Question: I have a 'ListView' in which there several rows containing two buttons and a 'ProgressBar (Visibility:GONE)' each.
My purpose is to display the 'ProgressBar' upon click on the buttons and after completing a certain set of background operations remove that row entirely.
The problem here is that after removing the item from the 'ArrayList' which the 'ListView' is created upon and calling 'notifyDataSetChanged' the row is removed successfully but the 'ProgressBar' remains visible.
Shouldn't it be removed along with it's parent view?
Checkout the following record to see the problem in action.

Here is the source of my entire fragment:
'''
public class FriendRequestFragment extends Fragment implements SwipeRefreshLayout.OnRefreshListener {
private static final String TAG = "FriendRequestFragment";
ArrayList<FriendRequest> friendRequests;
@InjectView(R.id.friendRequestList)
ListView mListView;
@InjectView(R.id.noRequestsText)
TextView noRequestsText;
@InjectView(R.id.swipe)
SwipeRefreshLayout swipeRefreshLayout;
// NotificationHandler nh;
/**
* The Adapter which will be used to populate the ListView/GridView with
* Views.
*/
private FriendRequestAdapter mAdapter;
private Context c;
private boolean isProcessing = false;
/**
* Mandatory empty constructor for the fragment manager to instantiate the
* fragment (e.g. upon screen orientation changes).
*/
public FriendRequestFragment() {
}
@Override
public void onCreate(Bundle savedInstanceState) {
super.onCreate(savedInstanceState);
Util.trackFragment(this);
}
@Override
public View onCreateView(LayoutInflater inflater, ViewGroup container,
Bundle savedInstanceState) {
View view = inflater.inflate(R.layout.fragment_friendrequest_list, container, false);
ButterKnife.inject(this, view);
c = getActivity();
friendRequests = new ArrayList<>();
swipeRefreshLayout.setOnRefreshListener(this);
mAdapter = new FriendRequestAdapter(getActivity(), friendRequests);
mListView.setAdapter(mAdapter);
mListView.setOnScrollListener(new AbsListView.OnScrollListener() {
@Override
public void onScrollStateChanged(AbsListView view, int scrollState) {
}
@Override
public void onScroll(AbsListView view, int firstVisibleItem, int visibleItemCount, int totalItemCount) {
int topRowVerticalPosition =
(view == null || view.getChildCount() == 0) ?
0 : view.getChildAt(0).getTop();
swipeRefreshLayout.setEnabled(firstVisibleItem == 0 && topRowVerticalPosition >= 0);
Log.d(TAG, "SwipeRefresh: " + String.valueOf(firstVisibleItem == 0 && topRowVerticalPosition >= 0));
}
});
loadRequests();
return view;
}
private void loadRequests() {
// nh = new NotificationHandler(getActivity());
swipeRefreshLayout.setRefreshing(true);
Log.d(TAG, "loading requests init");
HashMap<String, Integer> params = new HashMap<>();
params.put("profile_id", Util.getCurrentProfileID(c));
final String uniqueID = Util.getCurrentProfileID(c) + String.valueOf(System.currentTimeMillis() / 1000 / 1200);
new ApiRequest(Util.URL_GET_FRIEND_REQUESTS, params, new AjaxCallback<String>() {
@Override
public void callback(String url, String result, AjaxStatus status) {
super.callback(url, result, status);
ApiResponse apiResponse = new ApiResponse(url, result, uniqueID);
Log.d(TAG, "Friend Requests Response: " + result);
if (apiResponse.isSuccessful()) {
JSONArray jsonArray = apiResponse.getDataJSONArray();
try {
for (int i = 0; i < jsonArray.length(); i++) {
friendRequests.add(new FriendRequest(jsonArray.getJSONObject(i)));
}
mAdapter.notifyDataSetChanged();
} catch (JSONException e) {
e.printStackTrace();
}
mListView.setVisibility(View.VISIBLE);
} else if (apiResponse.getErrorMessage().equals("request_not_found")) {
noRequestsText.setVisibility(View.VISIBLE);
}
swipeRefreshLayout.setRefreshing(true);
}
}).setUniqueID(uniqueID).execute();
}
@Override
public void onRefresh() {
loadRequests();
}
private void acceptRequest(final int position, final View rootView) {
if (isProcessing) {
CustomToast.makeToast(getActivity(), CustomToast.TYPE_ALERT, getString(R.string.please_wait), CustomToast.LENGTH_SHORT);
return;
}
rootView.findViewById(R.id.loading).setVisibility(View.VISIBLE);
rootView.findViewById(R.id.acceptBtn).setVisibility(View.GONE);
rootView.findViewById(R.id.denyBtn).setVisibility(View.GONE);
isProcessing = true;
Log.d("FriendRequest", "accepting:" + position);
FriendRequest request = friendRequests.get(position);
HashMap<String, Integer> params = new HashMap<>();
params.put("request_id", request.getRequestID());
params.put("profile_id", ProfilesSingleton.getInstance().getCurrentProfile().getProfileID());
new ApiRequest(Util.URL_ACCEPT_REQUEST, params, new AjaxCallback<String>() {
@Override
public void callback(String url, String object, AjaxStatus status) {
super.callback(url, object, status);
ApiResponse apiResponse = new ApiResponse(object);
if (apiResponse.isSuccessful()) {
friendRequests.remove(position);
CustomToast.makeToast(getActivity(), CustomToast.TYPE_DEFAULT,
getString(R.string.you_are_now_friends_with) + " " + friendRequests.get(position).getFullName(),
CustomToast.LENGTH_SHORT);
mAdapter.notifyDataSetChanged();
}else {
rootView.findViewById(R.id.loading).setVisibility(View.GONE);
rootView.findViewById(R.id.acceptBtn).setVisibility(View.VISIBLE);
rootView.findViewById(R.id.denyBtn).setVisibility(View.VISIBLE);
}
isProcessing = false;
}
}).execute();
}
private void denyRequest(final int position, final View rootView) {
if (isProcessing) {
CustomToast.makeToast(getActivity(), CustomToast.TYPE_ALERT, getString(R.string.please_wait), CustomToast.LENGTH_SHORT);
return;
}
rootView.findViewById(R.id.loading).setVisibility(View.VISIBLE);
rootView.findViewById(R.id.acceptBtn).setVisibility(View.GONE);
rootView.findViewById(R.id.denyBtn).setVisibility(View.GONE);
Log.d("FriendRequest", "denying:" + position);
FriendRequest request = friendRequests.get(position);
HashMap<String, Integer> params = new HashMap<>();
params.put("request_id", request.getRequestID());
params.put("profile_id", ProfilesSingleton.getInstance().getCurrentProfile().getProfileID());
new ApiRequest(Util.URL_DENY_REQUEST, params, new AjaxCallback<String>() {
@Override
public void callback(String url, String object, AjaxStatus status) {
super.callback(url, object, status);
ApiResponse apiResponse = new ApiResponse(object);
if (apiResponse.isSuccessful()) {
friendRequests.remove(position);
mAdapter.notifyDataSetChanged();
}else {
rootView.findViewById(R.id.loading).setVisibility(View.GONE);
rootView.findViewById(R.id.acceptBtn).setVisibility(View.VISIBLE);
rootView.findViewById(R.id.denyBtn).setVisibility(View.VISIBLE);
}
}
}).execute();
}
public class FriendRequestAdapter extends ArrayAdapter<FriendRequest> {
public FriendRequestAdapter(Context context, ArrayList<FriendRequest> objects) {
super(context, 0, objects);
}
@Override
public View getView(final int position, View convertView, ViewGroup parent) {
View rootView = convertView;
final ViewHolder holder;
final FriendRequest friendRequest = getItem(position);
if (rootView == null) {
LayoutInflater inflater = (LayoutInflater) getContext().getSystemService(Context.LAYOUT_INFLATER_SERVICE);
rootView = inflater.inflate(R.layout.friend_request_item, parent, false);
holder = new ViewHolder();
holder.profilePhoto = (RoundedImageView) rootView.findViewById(R.id.profilePhoto);
holder.fullName = (TextView) rootView.findViewById(R.id.fullName);
holder.acceptBtn = (ImageView) rootView.findViewById(R.id.acceptBtn);
holder.denyBtn = (ImageView) rootView.findViewById(R.id.denyBtn);
holder.loading = (ProgressBar) rootView.findViewById(R.id.loading);
rootView.setTag(holder);
} else {
holder = (ViewHolder) rootView.getTag();
}
holder.fullName.setText(friendRequest.getFullName());
if (friendRequest.getFullPhotoPath().equals("")) {
ImageUtil.replaceWithInitialsView(getContext(), holder.profilePhoto, friendRequest.getInitials());
} else {
Util.aQuery.id(holder.profilePhoto).image(friendRequest.getFullPhotoPath(), false, true, 50, R.drawable.avatar_profile, null, AQuery.FADE_IN);
}
final View finalRootView = rootView;
holder.acceptBtn.setOnClickListener(new View.OnClickListener() {
@Override
public void onClick(View view) {
acceptRequest(position, finalRootView);
}
});
holder.denyBtn.setOnClickListener(new View.OnClickListener() {
@Override
public void onClick(View view) {
denyRequest(position, finalRootView);
}
});
return rootView;
}
public class ViewHolder {
RoundedImageView profilePhoto;
TextView fullName;
ImageView acceptBtn, denyBtn;
ProgressBar loading;
}
}
}
'''
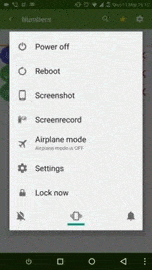
Answer: Add a field in your 'FriendRequest' class that saves the current state of the progress bar. based on it set the visibility of the progress bar.
The same view row has been sent to another row. in your getView method you must always set the progress bar visibility based on its status.
Code Sample:
'''
final View finalRootView = rootView;
if (friendRequest.acceptingRequestInProgress())
holder.loading.setVisibility(View.Visibile);
else
holder.loading.setVisibility(View.Gone);
holder.acceptBtn.setOnClickListener(new View.OnClickListener() {
@Override
public void onClick(View view) {
friendRequest.setAcceptingInProgress(true);
acceptRequest(position, finalRootView);
}
});
holder.denyBtn.setOnClickListener(new View.OnClickListener() {
@Override
public void onClick(View view) {
denyRequest(position, finalRootView);
}
});
'''
Another place to modify:
'''
if (apiResponse.isSuccessful()) {
friendRequest.setAcceptingInProgress(false);
friendRequests.remove(position);
mAdapter.notifyDataSetChanged();
}
'''
> Note: this is also handles the case when the user scrolls the list
view and the row view in progress is no longer visible. this will
hands the view to another row. But since we check the row state the
progress bar will be stopped. and when user scrolls back to the row
view in progress and hands it a reusable view the progress bar will be
visible again if accepting is still in progress.